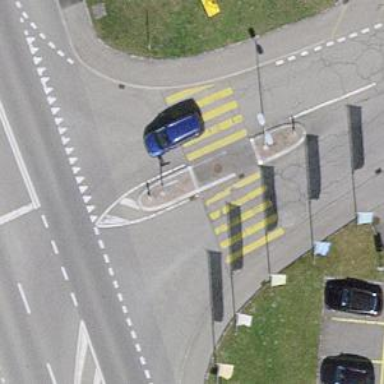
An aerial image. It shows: Uncontrolled zebra crossing with pedestrian island.